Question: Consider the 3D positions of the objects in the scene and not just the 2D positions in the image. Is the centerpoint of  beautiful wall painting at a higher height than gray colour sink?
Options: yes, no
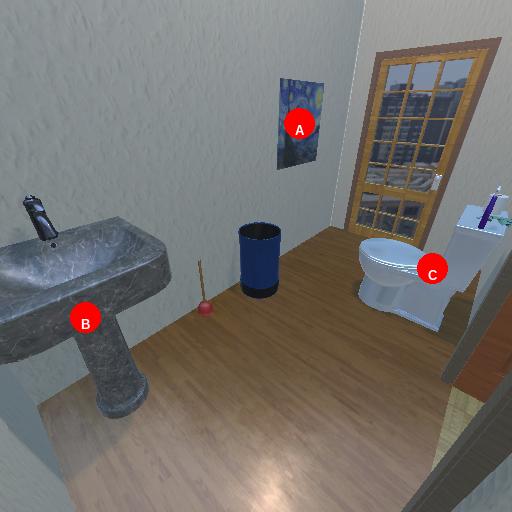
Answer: yes